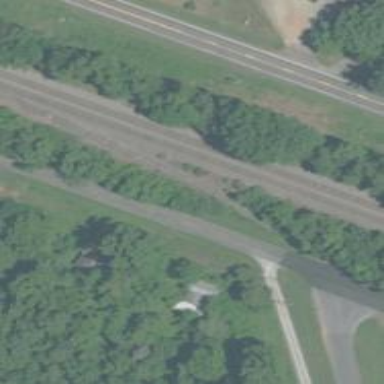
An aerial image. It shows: Disused railway spur.